Question: Can anyone explain this bug for me , what we have here is :
'''
if(statements[bracket].firsthalf.search(math_operators[j])!=-1)
'''
where 'statements[bracket].firsthalf = "2*a"' , 'math_operators[j]="*"' , the console shows the following error:
> Uncaught SyntaxError: Invalid regular expression: /*/: Nothing to
repeat
any idea why would it show such error ?

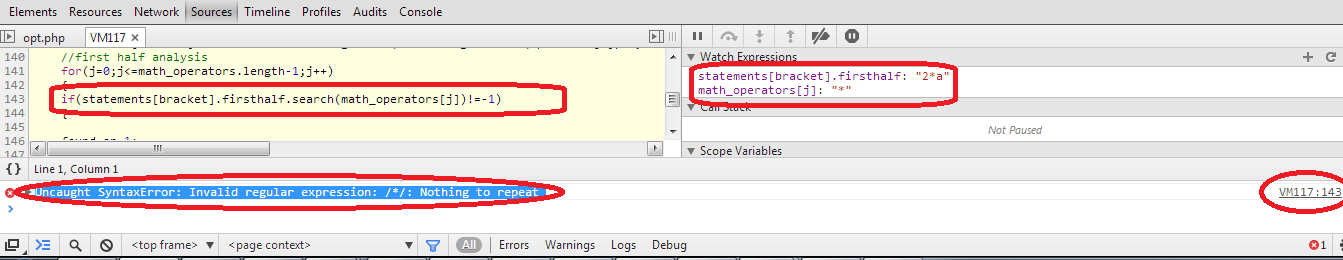
Answer: Use 'indexOf', not 'search'. 'indexOf' looks for literal strings, 'search' is for matching a regular expression. In regular expressions, most punctuation characters have special meanings and need to be escaped if you want to find them literally, which is why you're getting errors.